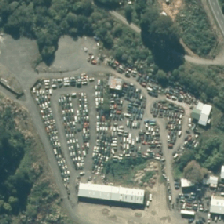
Land cover: urban_build_up